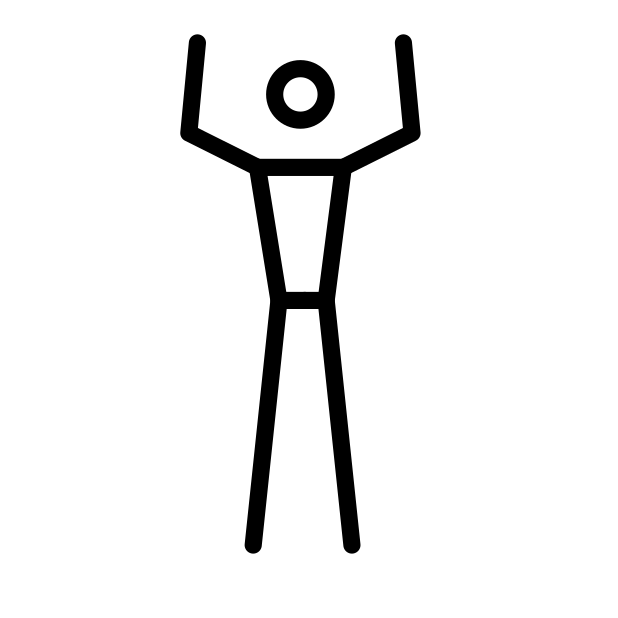
Emoji: 🯆
Name: stick figure with arms raised
Unicode: 0x1fbc6